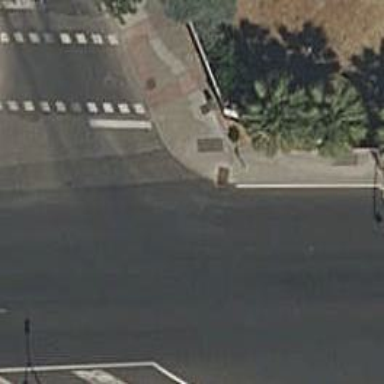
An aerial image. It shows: Road with traffic signals.